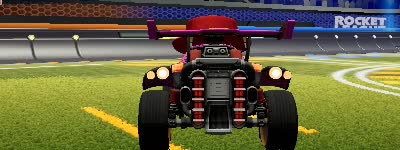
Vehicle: octane